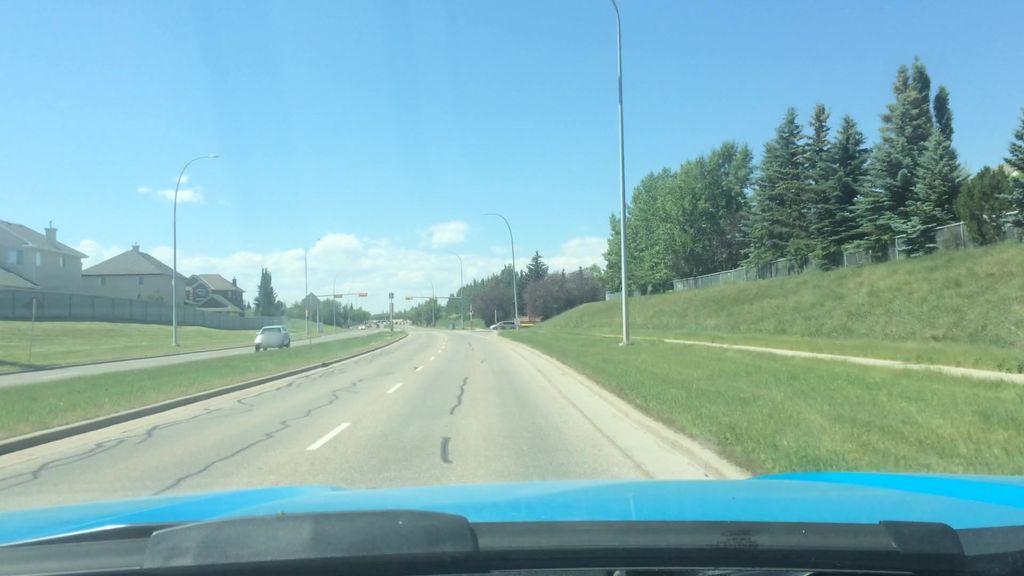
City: calgary